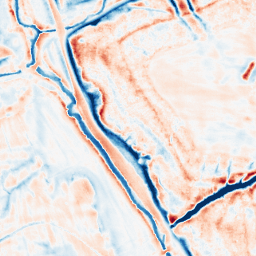
Category: edge_preserving
Decomposition family: bilateral
Decomposition parameters: d: 21
sigma_color: 75
sigma_space: 100
Upsampling method: sinc_blackman
Upsampling parameters: scale: 4
kernel_size: 8
Upsampling scale: 4